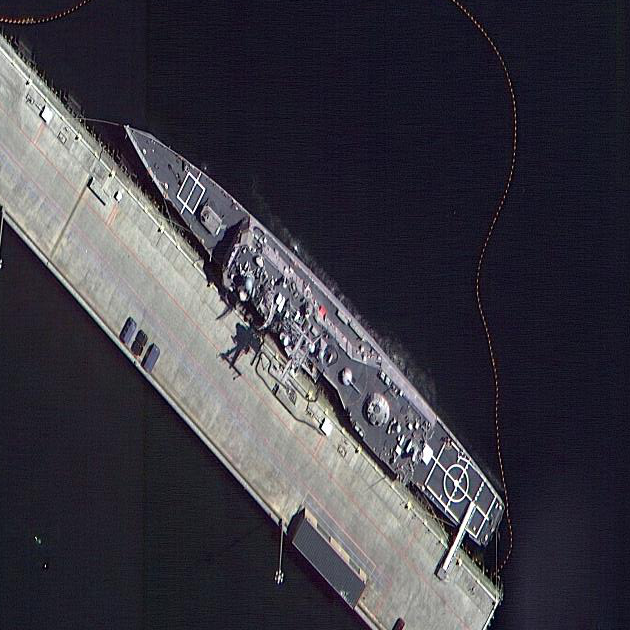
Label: cruiser